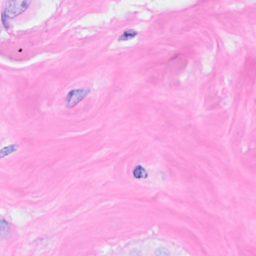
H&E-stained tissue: Breast